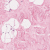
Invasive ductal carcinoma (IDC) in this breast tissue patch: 0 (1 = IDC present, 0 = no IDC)